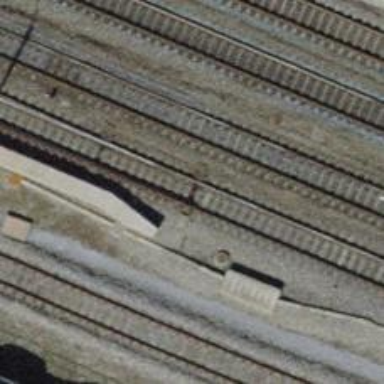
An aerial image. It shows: Railway switch.